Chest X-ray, AP view. Patient: 58 years old, sex M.
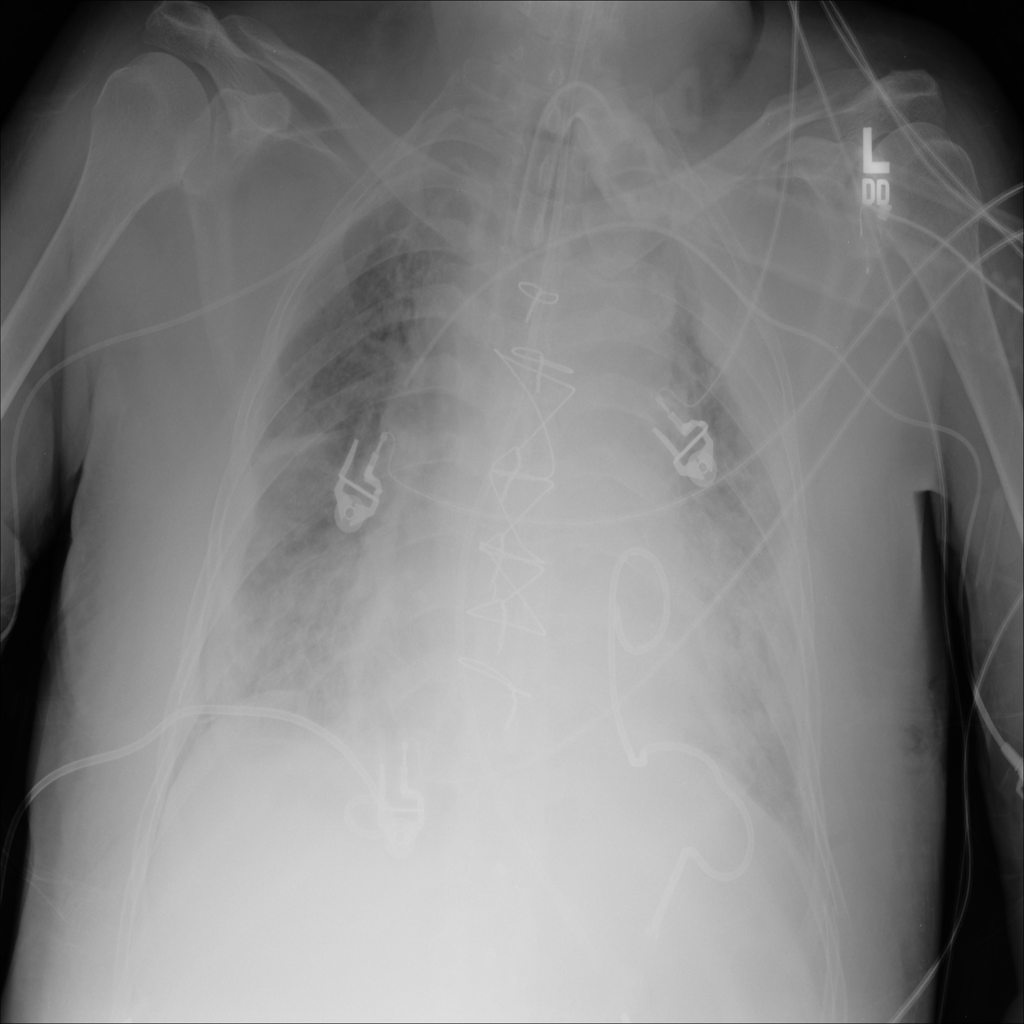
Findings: Edema, Infiltration